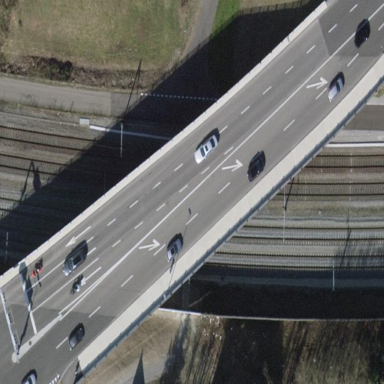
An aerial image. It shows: Man-made bridge.